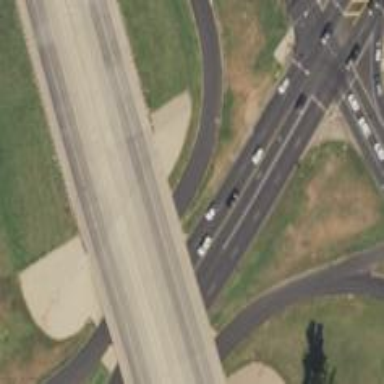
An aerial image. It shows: Secondary link road.